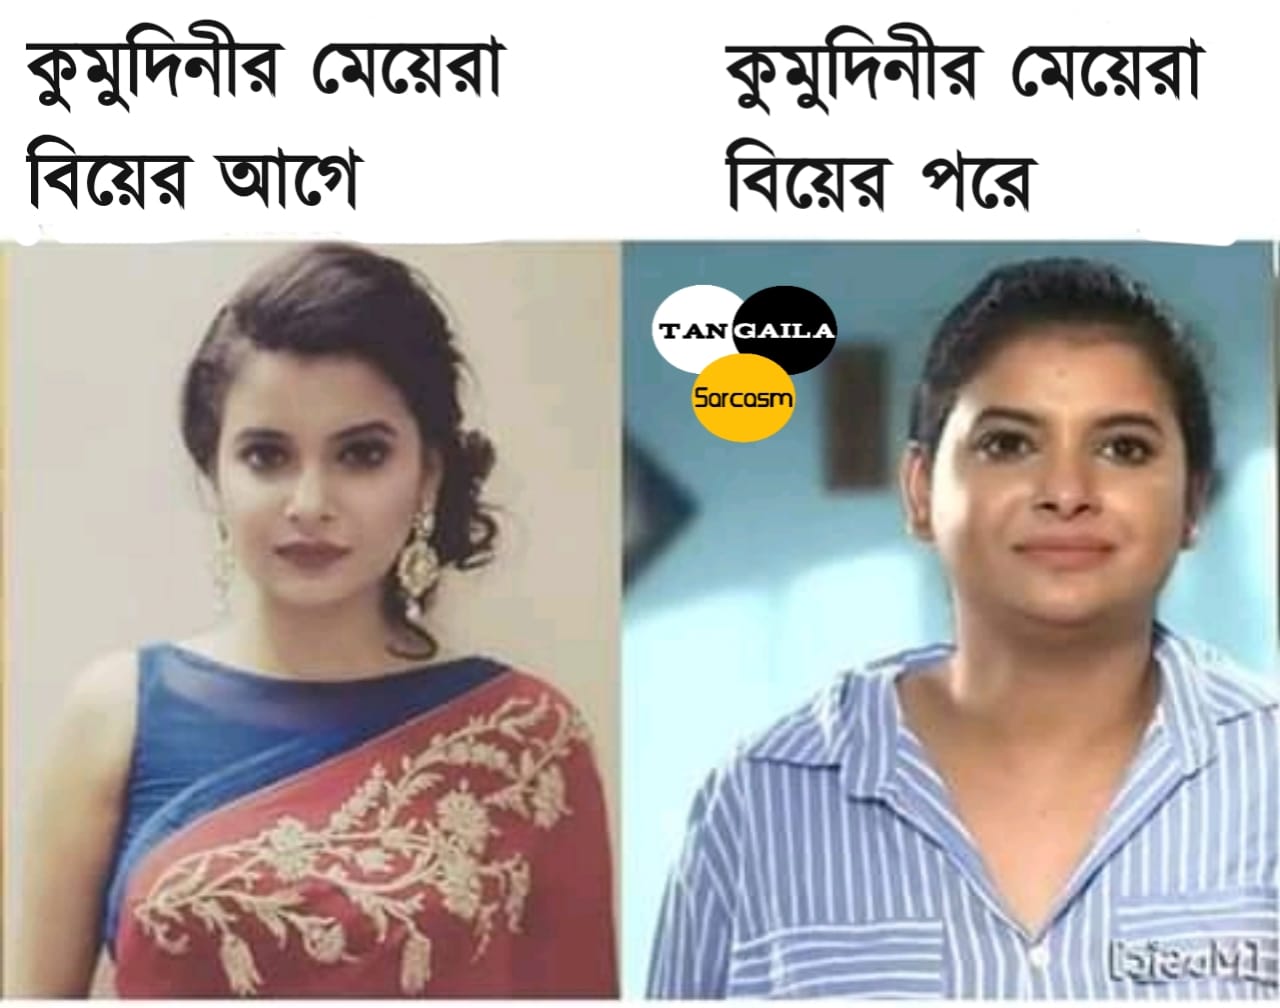
Caption: কুমুদিনীর  মেয়েরা বিয়ের আগে      কুমুদিনীর  মেয়েরা বিয়ের পরে
Label: hate